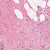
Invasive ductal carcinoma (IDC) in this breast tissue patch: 0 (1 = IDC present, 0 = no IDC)